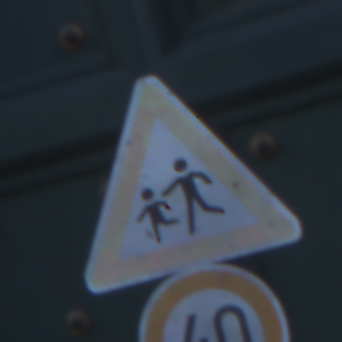
Verkehrszeichen: KinderRechts
Zusatzzeichen unten: Geschwindigkeit40
Umgebung: Outdoor, Urban
Tageszeit: SunriseSunset
Wetter: Clear
Licht: Natural
Jahreszeit: NotSpecified
Kontrast: MediumContrast